Brain MRI, t2w sequence, axial 2D slice.
Patient: age 32, sex F, weight 95 kg, height 1.95 m
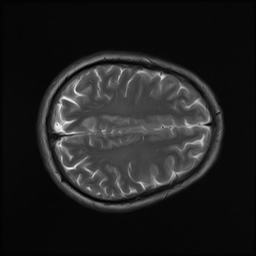